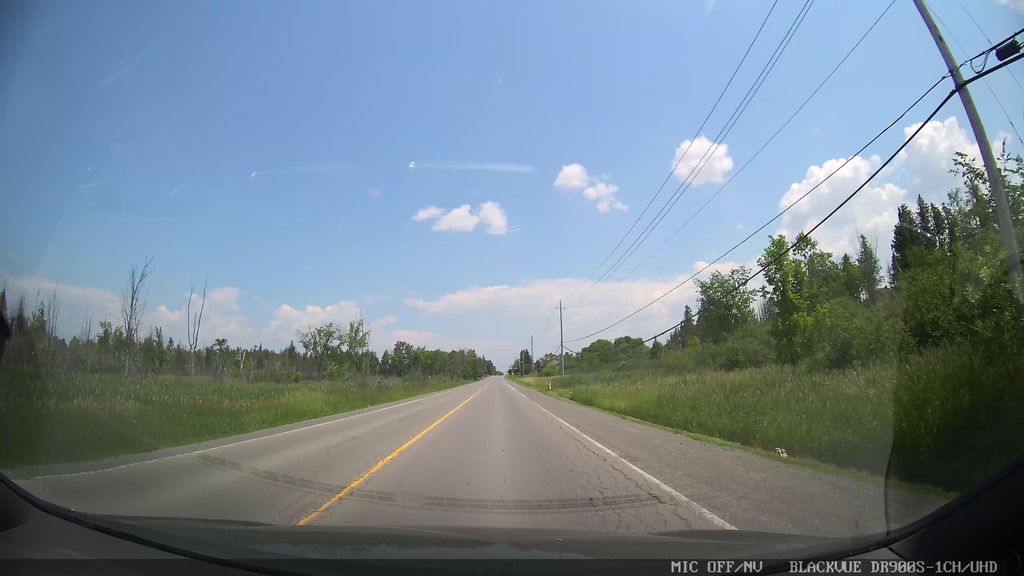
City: ottawa-gatineau